Interaction volume radius: 10 \u00c5
Interaction volume height: 20 \u00c5
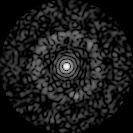
Disorder parameter: 0.8363